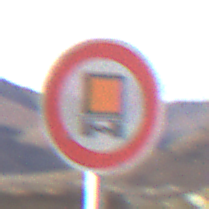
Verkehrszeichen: VerbotKennzeichnungspflichtigeKraftfahrzeugeGefaehrlicheGueter
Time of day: MorningAfternoon
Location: Outdoor (Nature)
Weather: PartlyCloudy
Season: NotSpecified
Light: Natural